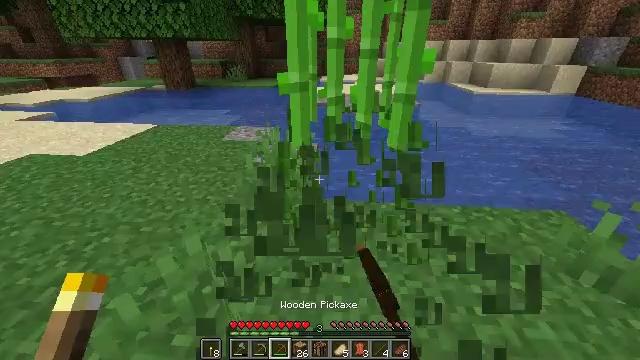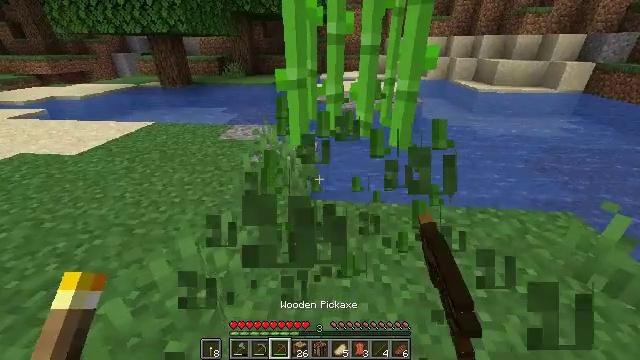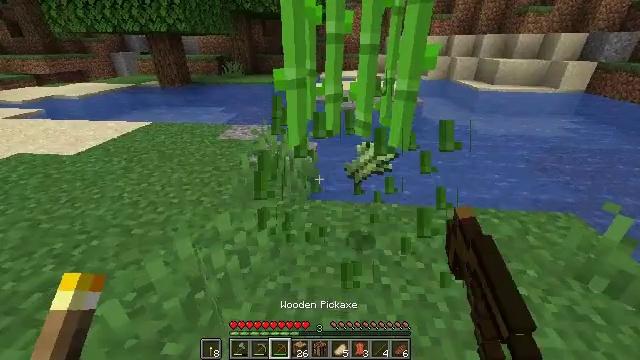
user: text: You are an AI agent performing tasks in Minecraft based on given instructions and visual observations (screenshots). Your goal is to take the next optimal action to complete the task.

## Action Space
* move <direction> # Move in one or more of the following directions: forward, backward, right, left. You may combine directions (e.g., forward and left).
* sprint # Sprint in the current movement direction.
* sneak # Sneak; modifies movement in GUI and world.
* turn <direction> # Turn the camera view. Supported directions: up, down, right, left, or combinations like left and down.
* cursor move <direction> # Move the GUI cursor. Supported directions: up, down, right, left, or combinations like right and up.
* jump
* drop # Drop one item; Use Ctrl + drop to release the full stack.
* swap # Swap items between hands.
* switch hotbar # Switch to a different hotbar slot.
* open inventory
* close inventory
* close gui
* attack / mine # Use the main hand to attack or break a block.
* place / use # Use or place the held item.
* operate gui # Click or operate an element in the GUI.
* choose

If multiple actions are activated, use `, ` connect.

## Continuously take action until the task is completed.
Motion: motion action
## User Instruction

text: Gather sugar cane for crafting.
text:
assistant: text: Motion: no_op
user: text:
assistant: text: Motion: move right
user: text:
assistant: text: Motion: no_op